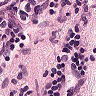
Metastatic tissue present: yes